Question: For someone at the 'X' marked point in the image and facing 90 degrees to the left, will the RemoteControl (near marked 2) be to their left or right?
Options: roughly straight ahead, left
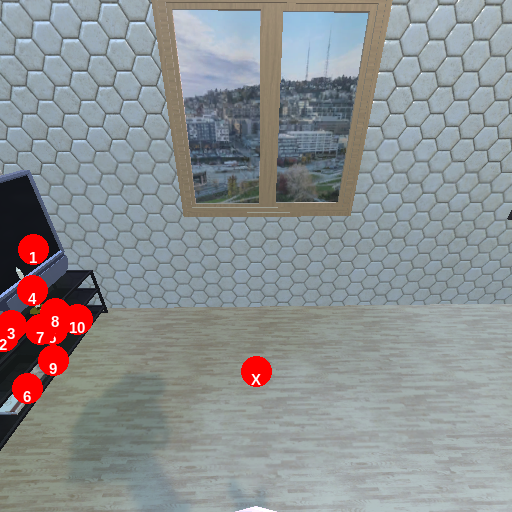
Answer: roughly straight ahead